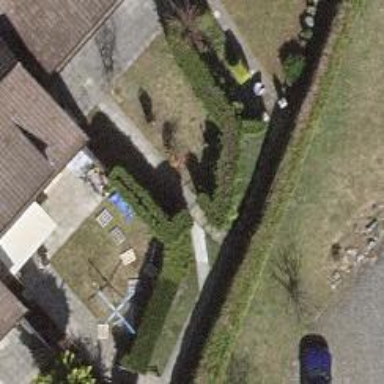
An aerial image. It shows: Hedge barrier.